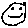
Label: smiley face